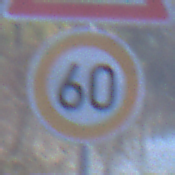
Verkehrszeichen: Geschwindigkeit60
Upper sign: Stau
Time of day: MorningAfternoon
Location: Outdoor (Nature)
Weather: Clear
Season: NotSpecified
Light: Natural